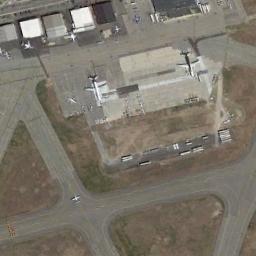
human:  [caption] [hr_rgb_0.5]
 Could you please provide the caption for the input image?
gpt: The airport was built in the middle of lush vegetation .

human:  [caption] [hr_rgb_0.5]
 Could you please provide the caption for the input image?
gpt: An airport with some staggered runways and buildings on the lawn and some planes parked on the airport .

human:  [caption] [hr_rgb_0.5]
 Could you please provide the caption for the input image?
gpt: There are several planes on the tarmac with several runways in the airport .

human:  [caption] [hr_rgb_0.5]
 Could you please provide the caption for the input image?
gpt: There are many buildings next to the runway of the airport and there are many planes parked .

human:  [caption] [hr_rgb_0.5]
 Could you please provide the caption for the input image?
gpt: The grass of the airfield is divided into different sizes by the road .